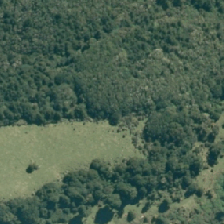
Land cover: broadleaved_indigenous_hardwood